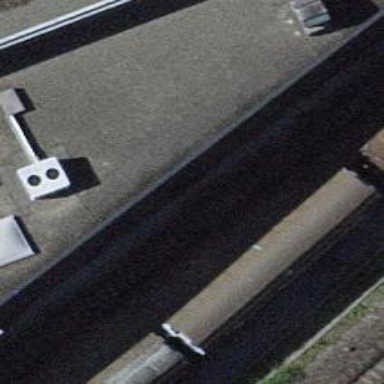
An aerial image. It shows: Single railway spur track.